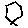
Label: hexagon